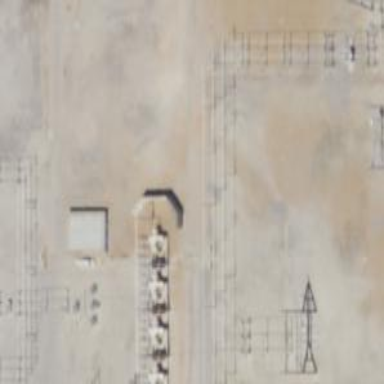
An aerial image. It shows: Power substation enclosed by fence.